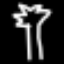
Label: palm tree